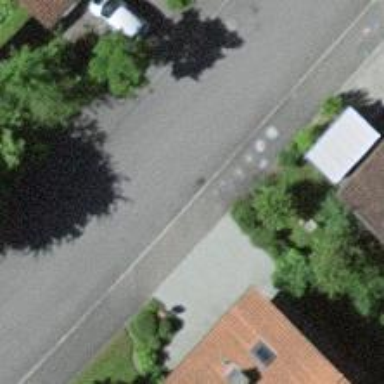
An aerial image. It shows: Driveway leading to service road.